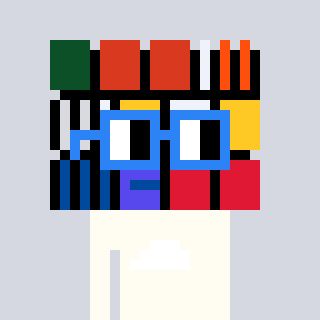
a pixel art character with square blue glasses, a abstract-shaped head and a grayscale-colored body on a cool background